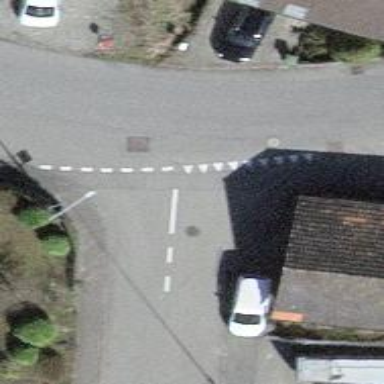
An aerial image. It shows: Road with "give way" sign.